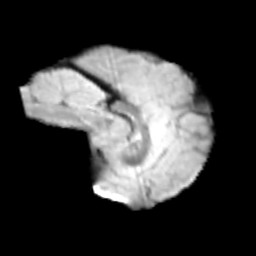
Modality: T2w
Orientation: sagittal
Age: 13
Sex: male
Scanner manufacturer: siemens
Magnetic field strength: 3 T
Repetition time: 3.8 s
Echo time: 0.07 s